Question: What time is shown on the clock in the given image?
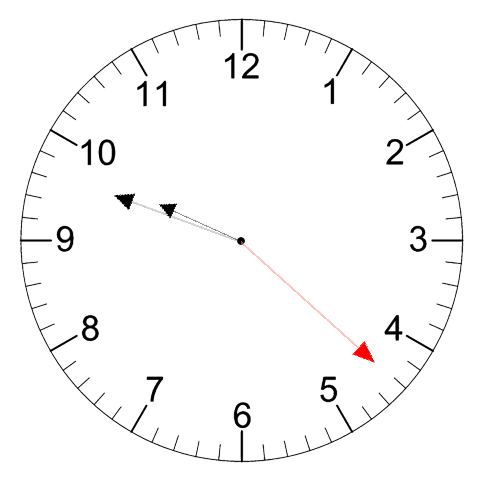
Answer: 09:48:22